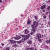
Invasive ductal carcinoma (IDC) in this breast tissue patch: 0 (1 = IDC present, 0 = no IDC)